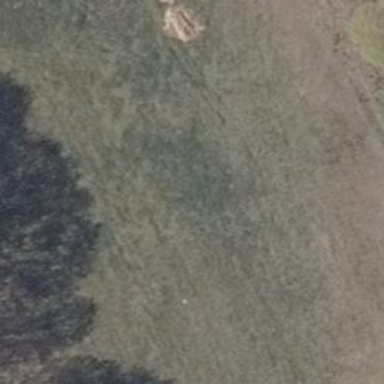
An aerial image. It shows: Beautiful meadow.